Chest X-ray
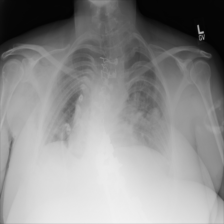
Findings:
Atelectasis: negative
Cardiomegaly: negative
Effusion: negative
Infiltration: negative
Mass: negative
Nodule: positive
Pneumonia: negative
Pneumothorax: negative
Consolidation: negative
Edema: negative
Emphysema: negative
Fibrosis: negative
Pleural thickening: negative
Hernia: negative